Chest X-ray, PA view. Patient: 39 years old, sex F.
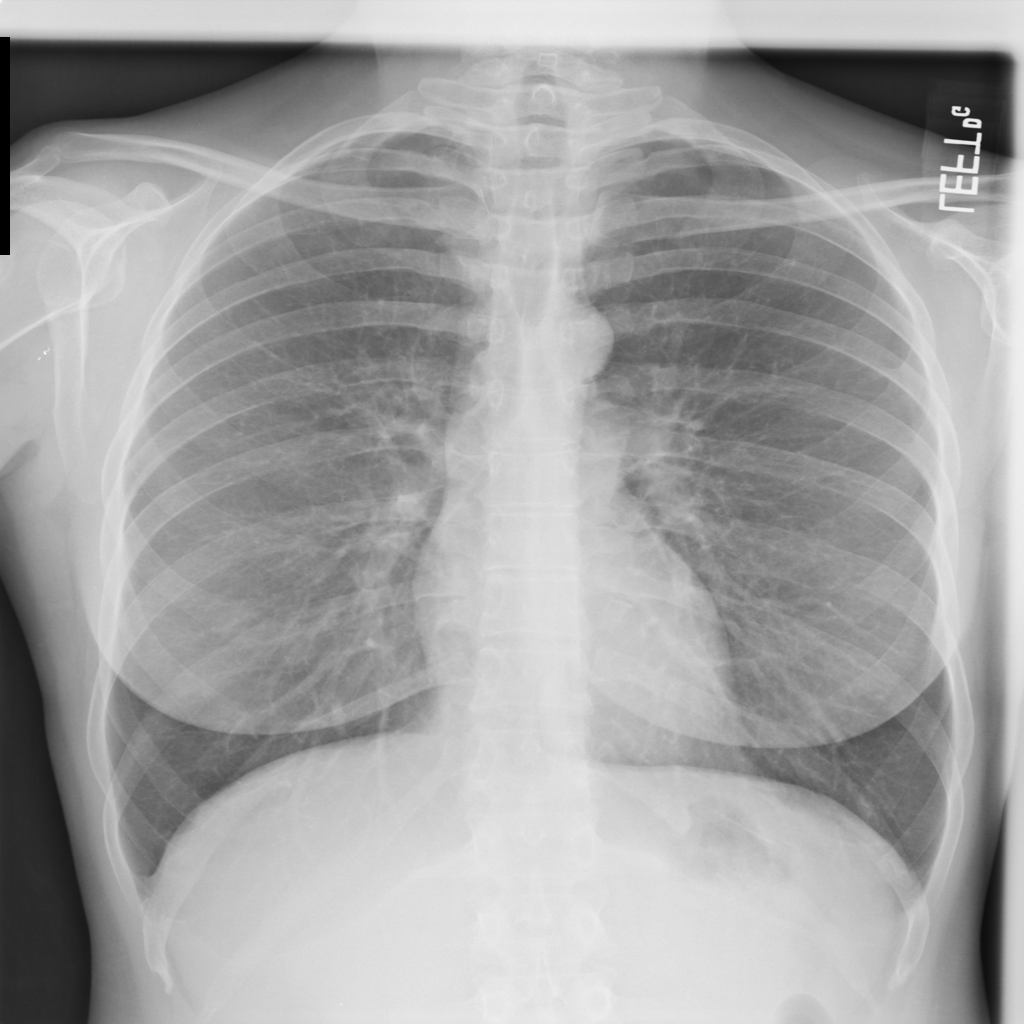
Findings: No Finding